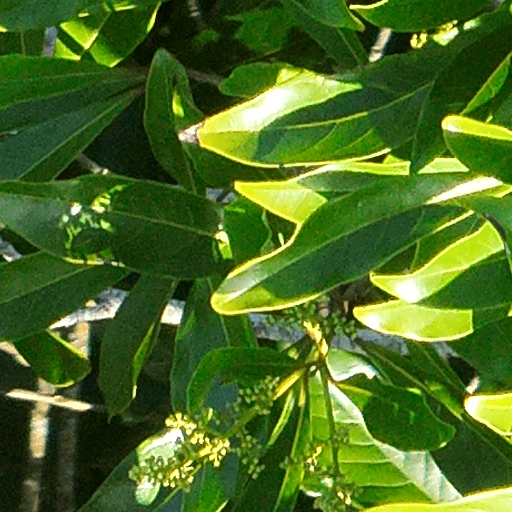
Species: Nectandra lineata
GBIF accepted scientific name: Nectandra lineata
Crown area (m\u00b2): 129.322